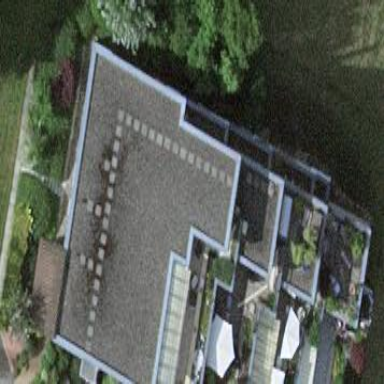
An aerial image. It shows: Terrace building.